Field crop: tomato
Growth stage: 2
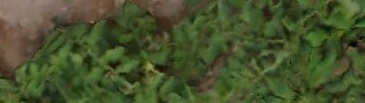
Species: tomato